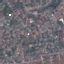
Land use / land cover class: Residential